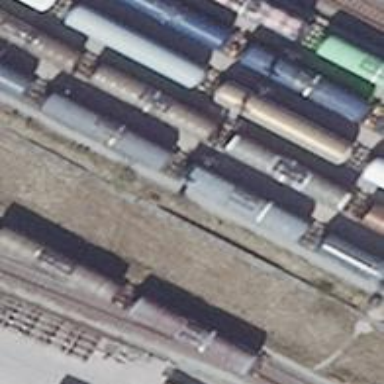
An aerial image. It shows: Railway signal.